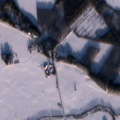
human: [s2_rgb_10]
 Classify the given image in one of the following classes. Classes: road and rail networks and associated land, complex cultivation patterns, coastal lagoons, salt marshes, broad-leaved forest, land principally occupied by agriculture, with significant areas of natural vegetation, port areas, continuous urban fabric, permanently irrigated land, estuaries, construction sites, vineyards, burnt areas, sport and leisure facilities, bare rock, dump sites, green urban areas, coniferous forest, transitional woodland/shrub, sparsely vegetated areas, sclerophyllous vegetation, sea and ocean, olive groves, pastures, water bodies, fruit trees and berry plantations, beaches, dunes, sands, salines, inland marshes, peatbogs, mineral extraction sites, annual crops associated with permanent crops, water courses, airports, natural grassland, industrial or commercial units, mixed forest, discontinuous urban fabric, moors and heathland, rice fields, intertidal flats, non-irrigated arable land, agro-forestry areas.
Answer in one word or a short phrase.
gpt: non-irrigated arable land, land principally occupied by agriculture, with significant areas of natural vegetation, mixed forest